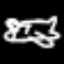
Label: airplane